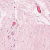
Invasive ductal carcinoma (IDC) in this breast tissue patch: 0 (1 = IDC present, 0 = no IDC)